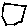
Label: hexagon